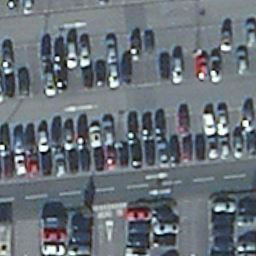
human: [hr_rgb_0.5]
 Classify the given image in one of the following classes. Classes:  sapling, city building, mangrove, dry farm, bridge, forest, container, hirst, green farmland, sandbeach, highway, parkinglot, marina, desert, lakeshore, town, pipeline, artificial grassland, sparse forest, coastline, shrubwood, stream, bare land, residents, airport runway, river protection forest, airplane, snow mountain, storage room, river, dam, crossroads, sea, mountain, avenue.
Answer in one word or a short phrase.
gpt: parkinglot